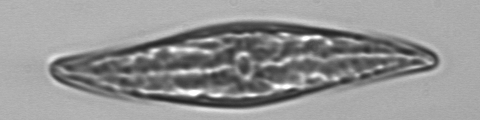
Label: Pleurosigma